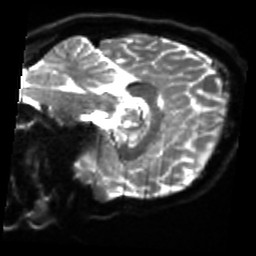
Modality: sbref
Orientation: sagittal
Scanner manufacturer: siemens
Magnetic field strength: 3 T
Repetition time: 4 s
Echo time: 0.0594 s